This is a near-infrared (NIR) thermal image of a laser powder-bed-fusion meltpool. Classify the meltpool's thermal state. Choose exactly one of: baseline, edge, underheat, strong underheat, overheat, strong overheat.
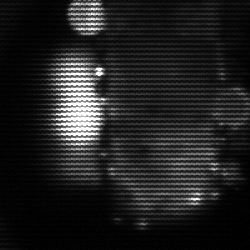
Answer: strong underheat